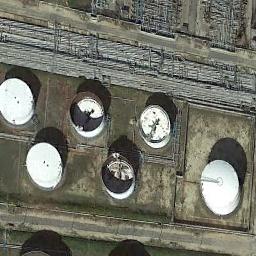
Label: storage tanks